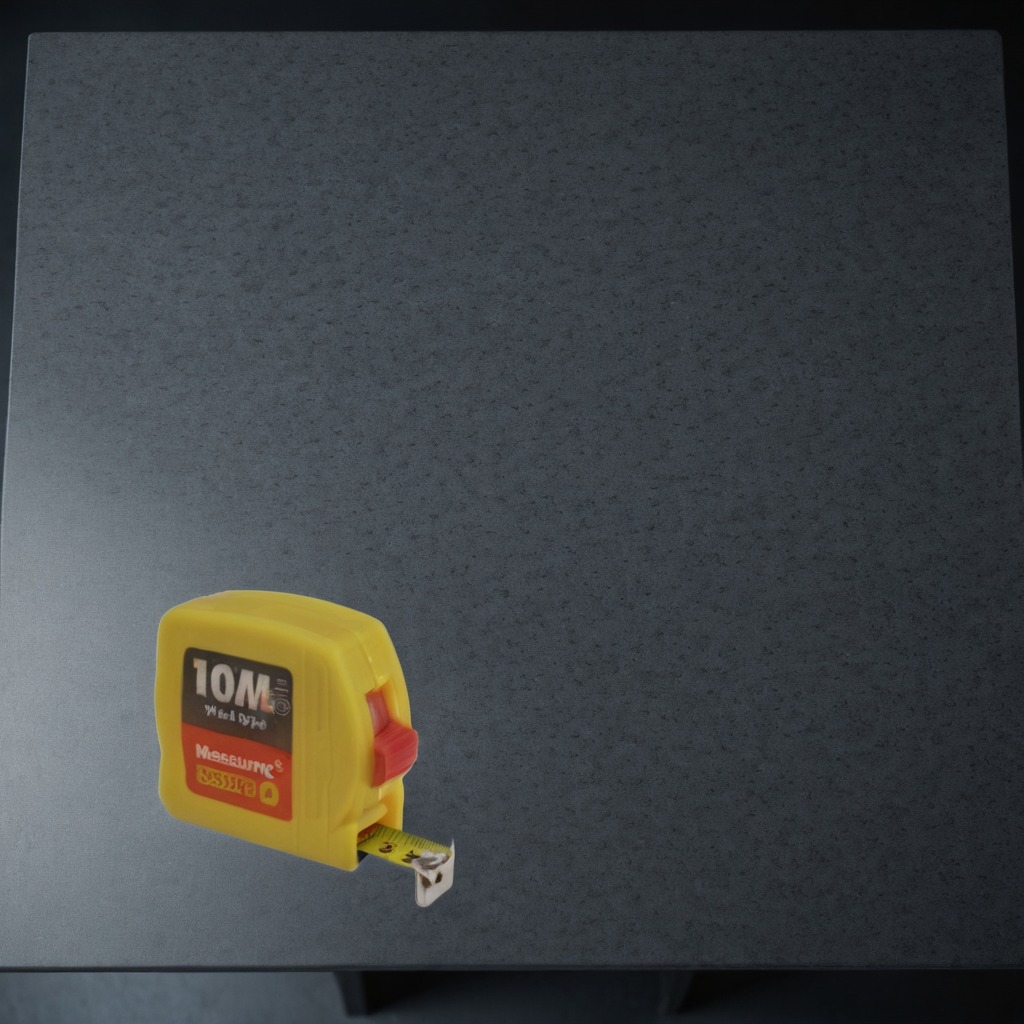
A measuring tape is lying on a clean granite table inside a workshop at night dim ambient light soft shadows worn but